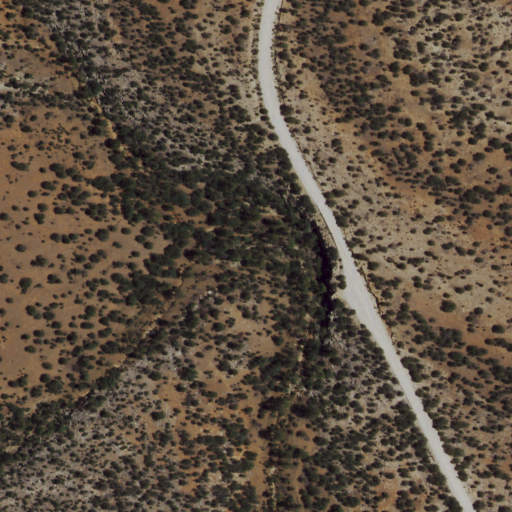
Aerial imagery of valley in New Mexico named Hamm Draw containing shrub and evergreen forest